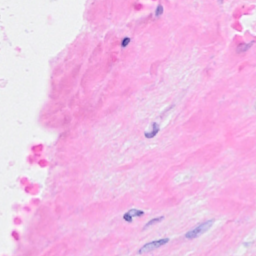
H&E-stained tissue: Breast